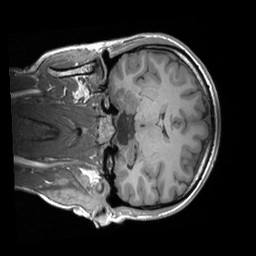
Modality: T1w
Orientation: coronal
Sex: female
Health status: ill
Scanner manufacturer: siemens
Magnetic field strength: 3 T
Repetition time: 1.66 s
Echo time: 0.00254 s